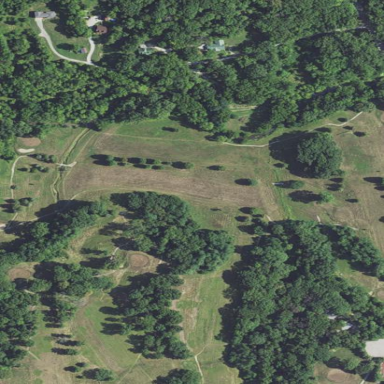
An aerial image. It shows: Golf course surrounded by greenery.